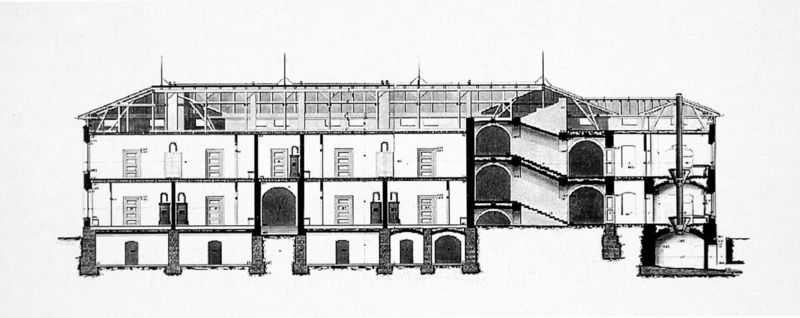
Titel: Friedensspital Neu-Ulm, Schnitt (Detail)
Künstler: Karl Staudacher
Standort: Neu-Ulm
Institution: Stadtarchiv, Plansammlung
Schlagwörter: weiß, fenster, grau, holz, schwarz, skizze, tür, zeichnung, zimmer, dach, gebäude, haus, architektur, stein, boden, schön, kamin, ofen, schornstein, papier, ansicht, bogen, fassade, türen, fabrik, treppe, treppen, seitenansicht, balken, stufen, tor, halle, wände, eingang, gang, keller, tusche, wohnhaus, gewölbe, anschnitt, dreistöckig, stockwerk, mauerwerk, druck, schnitt, schwarz-weiß, dachstuhl, räume, entwurf, rustika, tore, gefängnis, rundbögen, treppenhaus, konstruktion, stall, etagen, geschosse, plan, heizung, stockwerke, querschnitt, geometrie, bau, böden, dachboden, dachbalken, gebälk, kaserne, ebenen, riss, grundriss, bauwerk, aufriss, etage, architekturzeichnung, bauzeichnung, gänge, appartements, fundament, durchschnitt, dachkonstruktion, fundamente, blaupause, axial, dachgebälk, gebäude bauwerk, gute nacht, p.s., speicherstadt, stockwerge, zugänge, geometire, dachstock, geruest, dundament, dachgestuehl, hihe